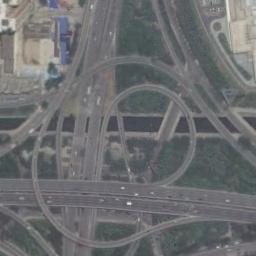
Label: overpass